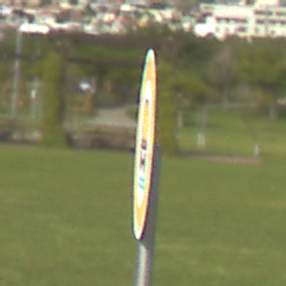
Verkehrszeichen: VerbotFahrzeugeWassergefaehrdenderLadung
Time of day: MorningAfternoon
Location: Outdoor (Suburban)
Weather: PartlyCloudy
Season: NotSpecified
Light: Natural